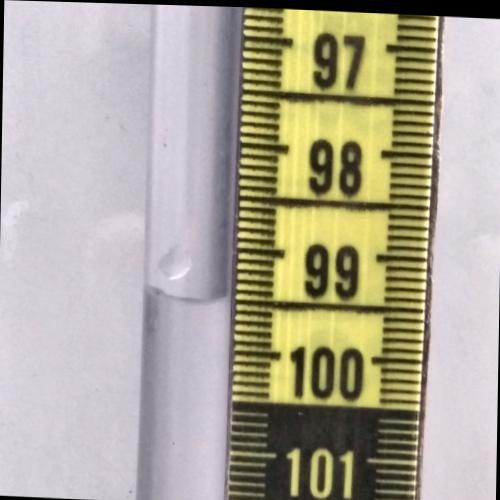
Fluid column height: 99.5 cm